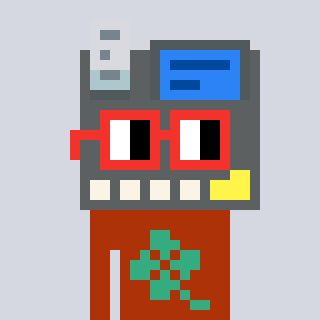
a pixel art character with square red glasses, a cash register-shaped head and a hotbrown-colored body on a cool background